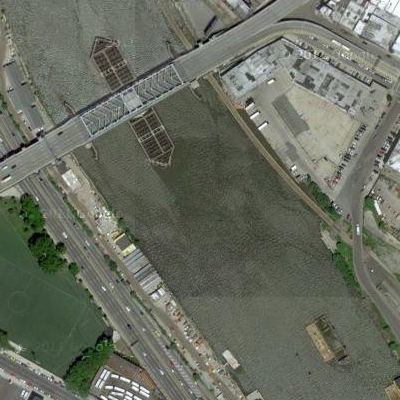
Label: RiverLake